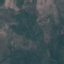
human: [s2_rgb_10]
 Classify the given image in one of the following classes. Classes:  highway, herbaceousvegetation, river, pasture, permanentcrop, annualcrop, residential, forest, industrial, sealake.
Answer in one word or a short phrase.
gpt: HerbaceousVegetation